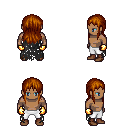
a pixel art fantasy rpg character, male body template, human, dark skin, black tattered cape, white pants, brunette unkempt hairstyle, gold gloves, brown shoes, four views (front, back, left, right), 2x2 character sprite sheet, small pixel art, hard edges, no anti-aliasing